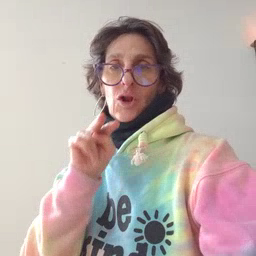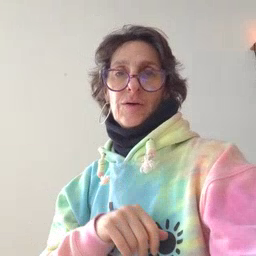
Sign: look